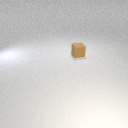
small brown rubber cube